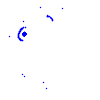
Particle: pion